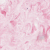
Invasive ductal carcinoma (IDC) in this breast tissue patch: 0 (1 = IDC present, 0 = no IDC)